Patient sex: M
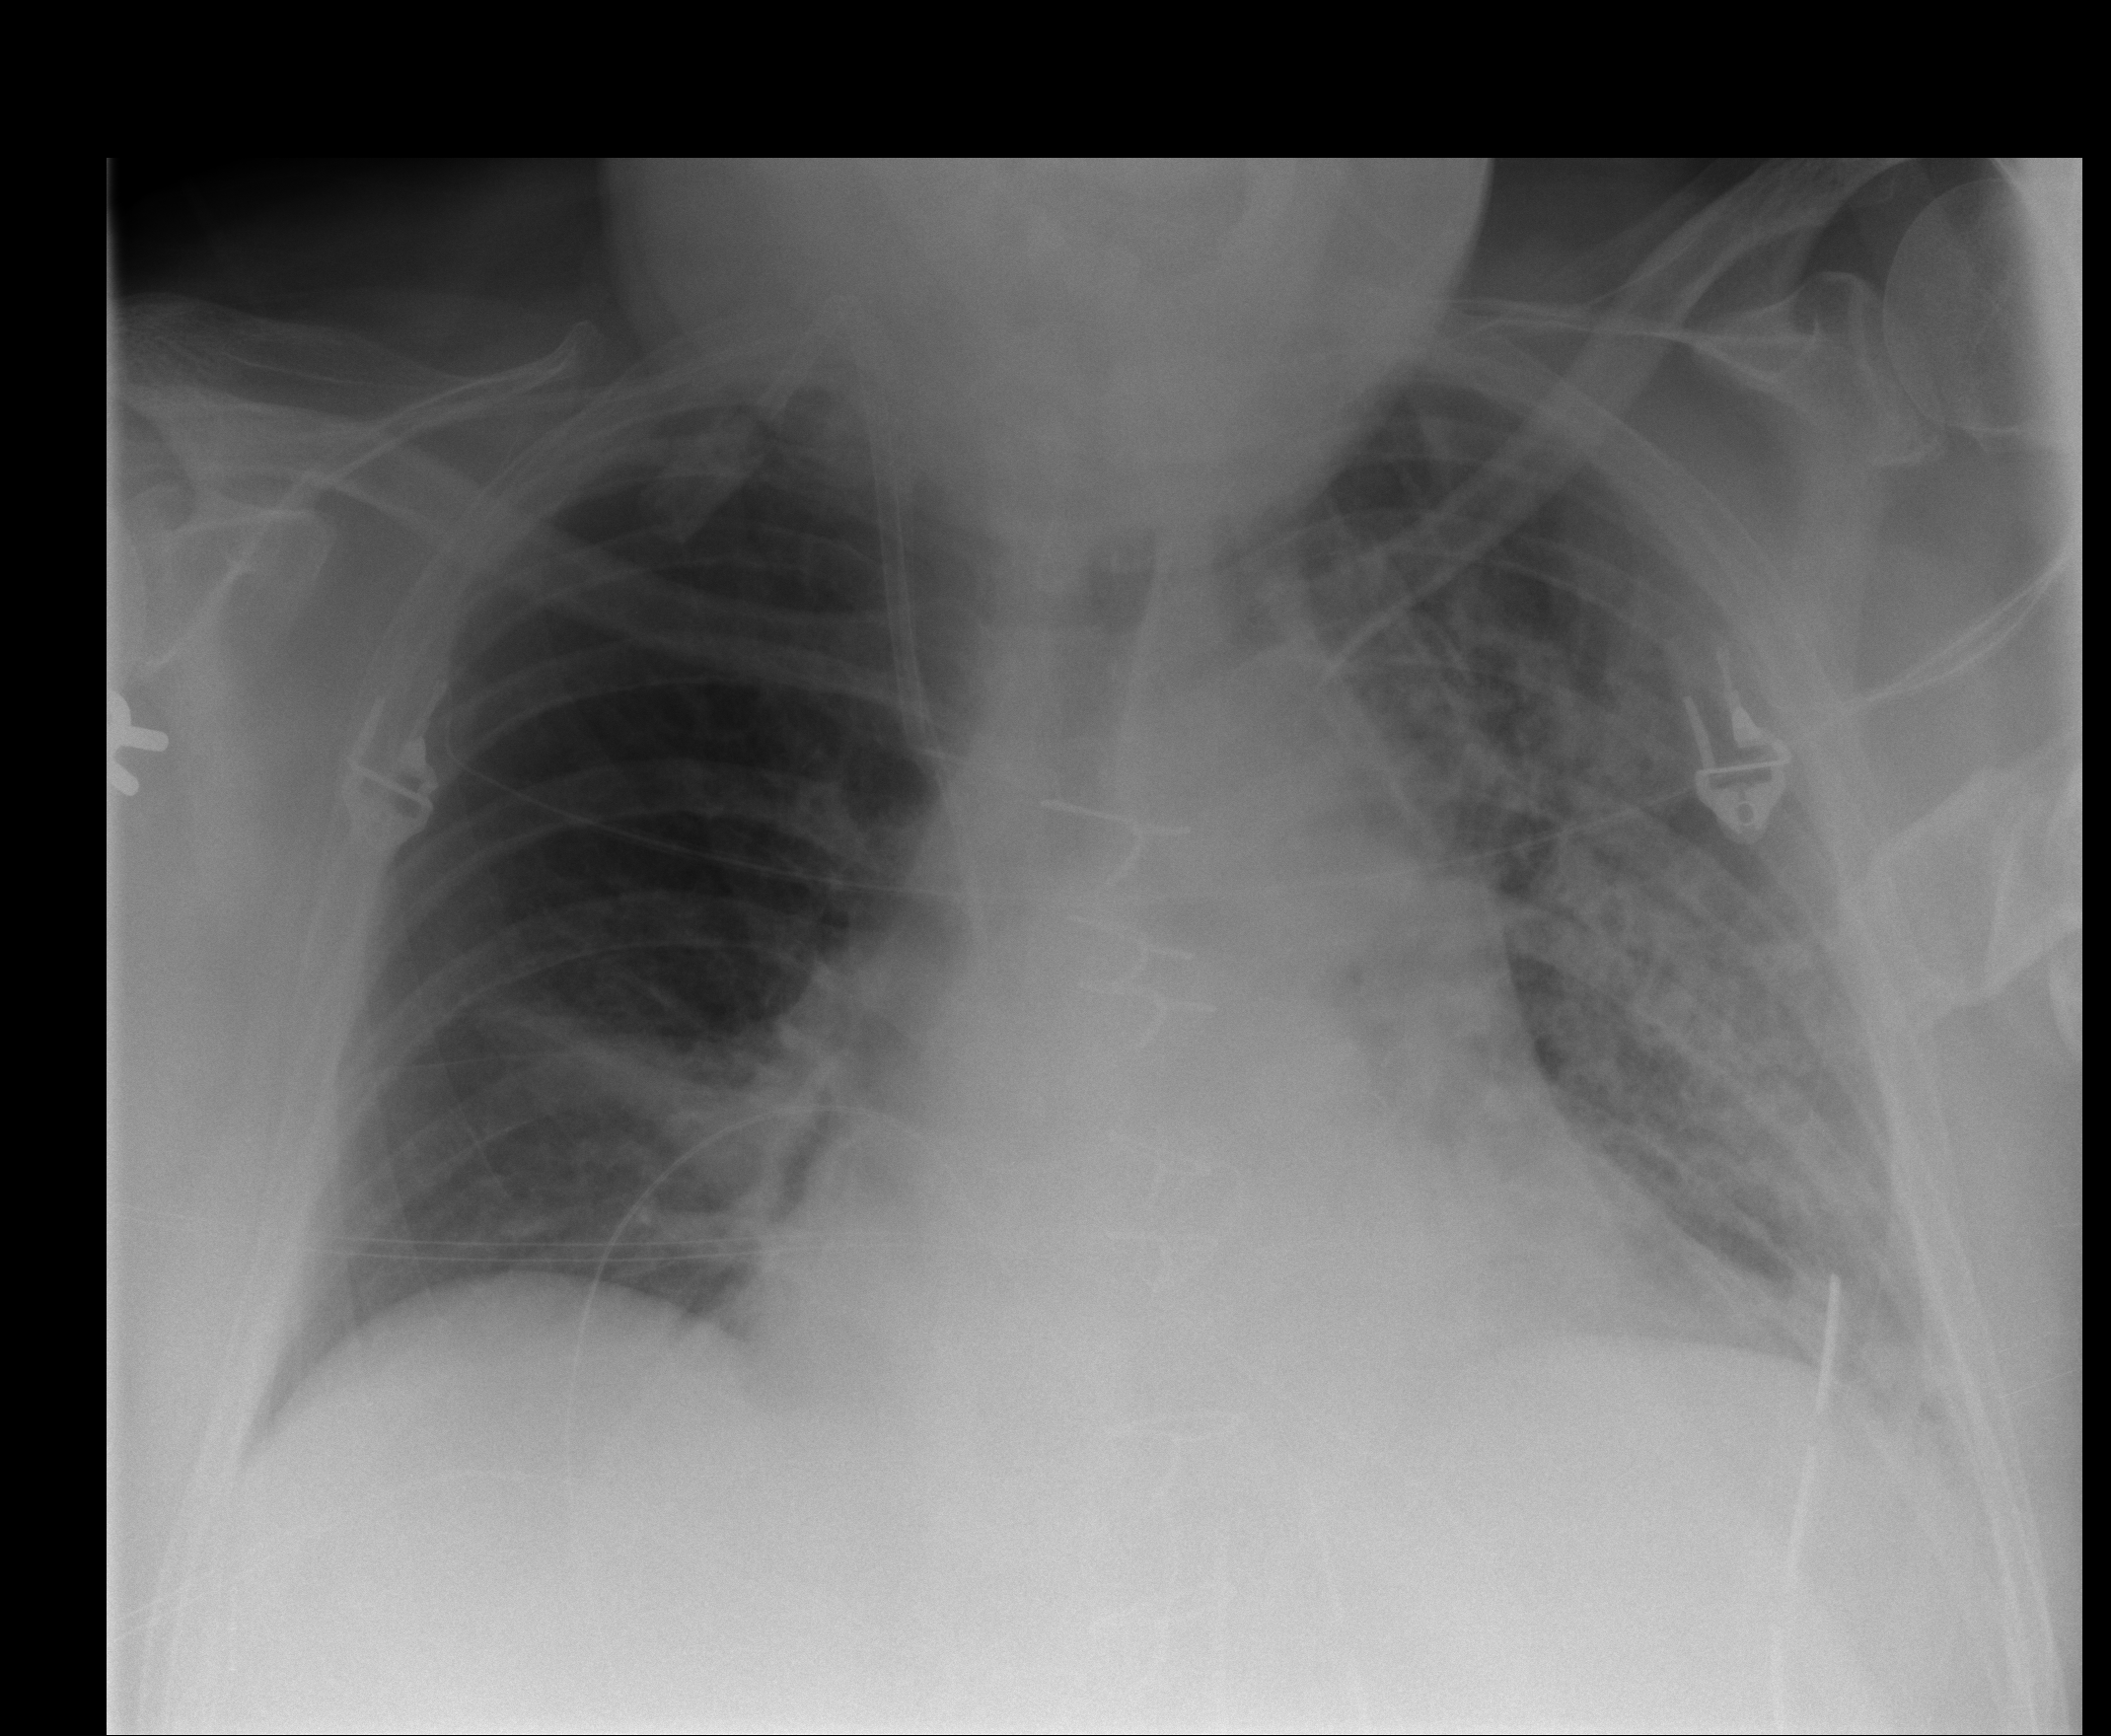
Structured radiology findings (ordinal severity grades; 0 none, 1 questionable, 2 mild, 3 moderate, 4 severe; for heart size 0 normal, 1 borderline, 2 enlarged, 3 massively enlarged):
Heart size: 2
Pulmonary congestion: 0
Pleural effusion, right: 1
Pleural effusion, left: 1
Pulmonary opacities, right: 0
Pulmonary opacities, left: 4
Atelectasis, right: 2
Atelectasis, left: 2